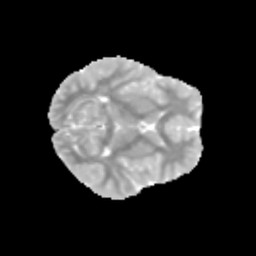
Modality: MD
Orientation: axial
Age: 10
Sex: female
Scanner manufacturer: siemens
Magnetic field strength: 3 T
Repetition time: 3.8 s
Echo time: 0.07 s